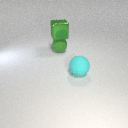
large green metal cube above large green rubber sphere